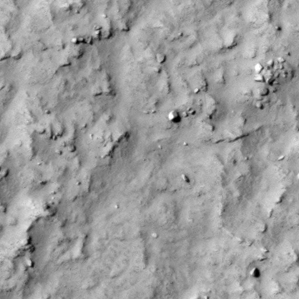
Label: non_frost